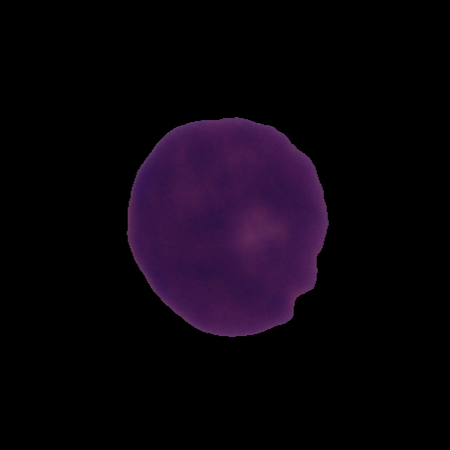
Label: cancer